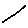
Label: line